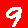
Digit: 9